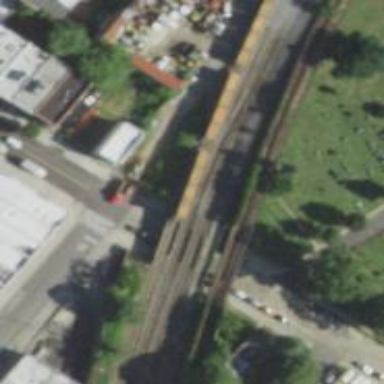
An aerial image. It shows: Railway bridge.